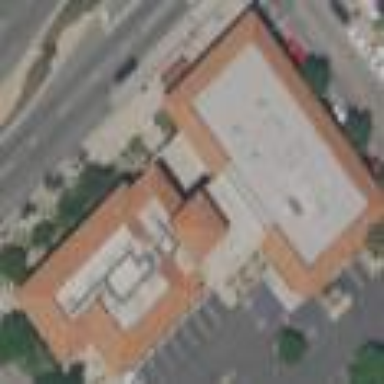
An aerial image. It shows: Commercial building.